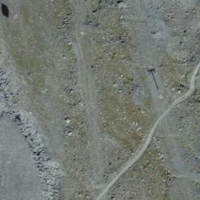
EUNIS habitat code: 48
Species observed at this site:
Geum reptans